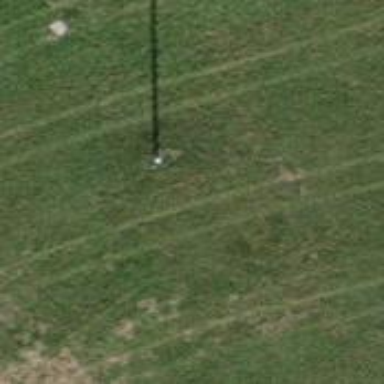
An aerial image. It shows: Power pole.